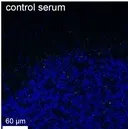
Chemokine levels over time and detection of anti-vascular endothelial antibodies. D; Staining of cerebellar sections with control serum (left panel) or serum from the patient before PD-1 blockade (right panel).
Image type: pathology (immunostaining)